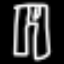
Label: pants